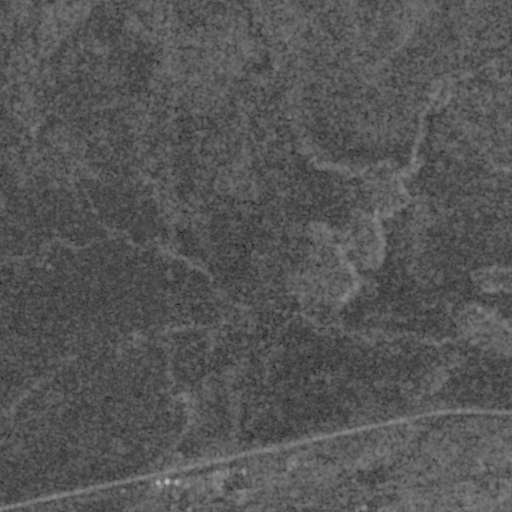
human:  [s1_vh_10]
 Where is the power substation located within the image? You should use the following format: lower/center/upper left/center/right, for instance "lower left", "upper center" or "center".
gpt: The power substation is located in the lower center of the image.
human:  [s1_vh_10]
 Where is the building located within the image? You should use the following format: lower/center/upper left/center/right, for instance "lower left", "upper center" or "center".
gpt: The building is located in the lower center of the image.
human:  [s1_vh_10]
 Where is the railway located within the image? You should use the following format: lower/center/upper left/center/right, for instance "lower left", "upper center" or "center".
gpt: The railway is located in the lower of the image.
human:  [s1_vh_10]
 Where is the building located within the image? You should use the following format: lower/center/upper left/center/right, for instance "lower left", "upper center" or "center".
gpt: The building is located in the lower of the image.
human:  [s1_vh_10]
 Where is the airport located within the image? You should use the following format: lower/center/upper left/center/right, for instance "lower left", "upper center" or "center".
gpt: There is no airport in the image.

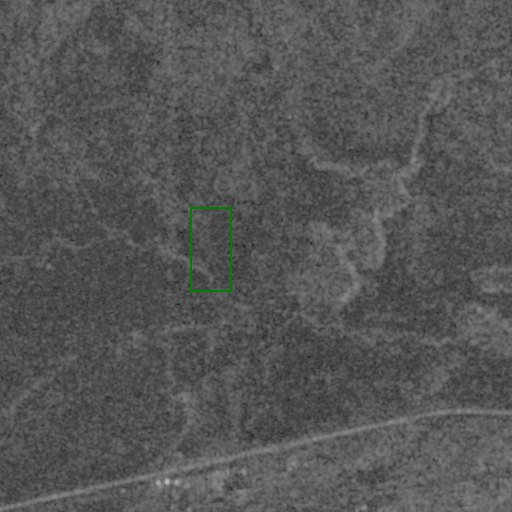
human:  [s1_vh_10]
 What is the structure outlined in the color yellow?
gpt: There is no yellow outline.
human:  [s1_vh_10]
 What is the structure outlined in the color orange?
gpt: There is no structure outlined in orange.